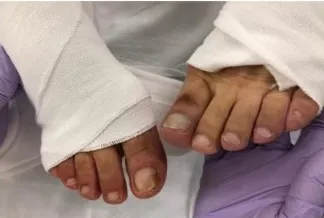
Clinical appearance of the patient with OVF who had a history of systemic scleroderma. . The patient had a history of systemic scleroderma, which was complicated by interstitial lung disease. (a,b) Her fingers and toes were cold due to Raynaud's phenomenon of systemic scleroderma.
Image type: medical_photograph (skin_photograph)